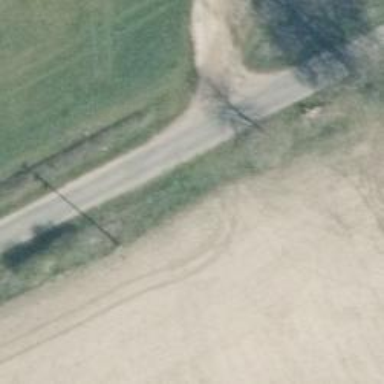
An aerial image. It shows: Minor power line with three cables.